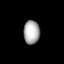
Tissue: lung
Cell type: Epithelial cells
Senescence score: 0.2359
Nuclear area (px): 375
Mean DAPI intensity: 170.688